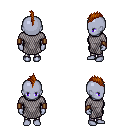
a pixel art fantasy rpg character, female body template, dark elf, purple skin, chain mail, metal pants, brunette mohawk hairstyle, leather bracers, four views (front, back, left, right), 2x2 character sprite sheet, small pixel art, hard edges, no anti-aliasing